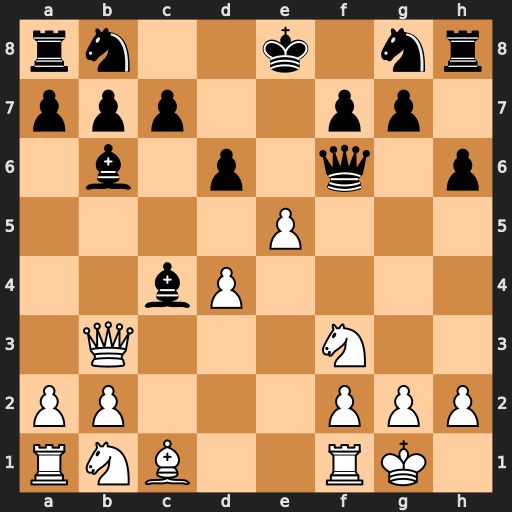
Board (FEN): rn2k1nr/ppp2pp1/1b1p1q1p/4P3/2bP4/1Q3N2/PP3PPP/RNB2RK1
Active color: w
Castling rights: kq
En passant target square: -
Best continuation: Qa4+ Bb5 Qxb5+